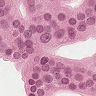
Metastatic tissue present: yes